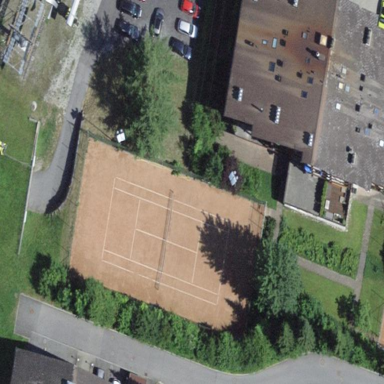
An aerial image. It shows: Tennis court on pitch designated for leisure land.